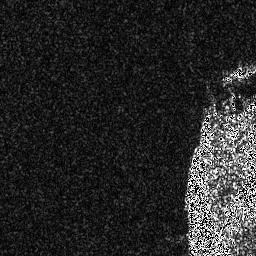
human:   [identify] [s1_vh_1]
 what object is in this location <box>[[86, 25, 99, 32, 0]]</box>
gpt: <ref>1 medium ship at the top right</ref>